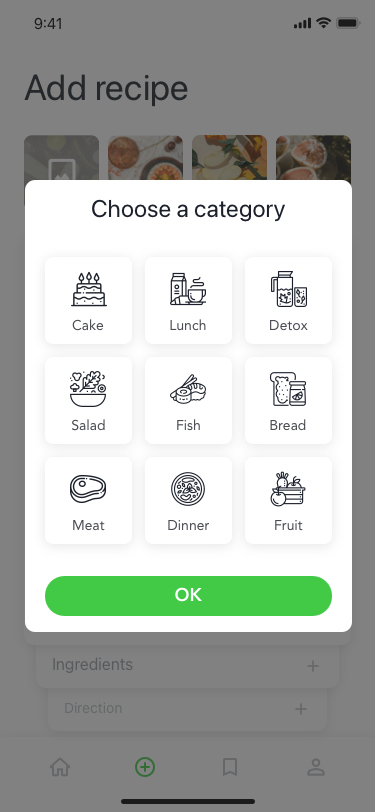
Text in this UI design:
Info
Ingredients
Direction
Title
Time
Number of people
Category
Description
Add recipe
Choose a category
OK
Cake
Salad
Lunch
Fish
Detox
Bread
Meat
Dinner
Fruit